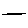
Label: line